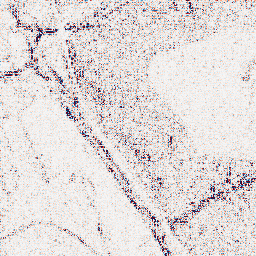
Category: wavelet
Decomposition family: wavelet_biorthogonal
Decomposition parameters: wavelet: bior3.5
level: 1
Upsampling method: sinc_hamming
Upsampling parameters: scale: 2
kernel_size: 8
Upsampling scale: 2